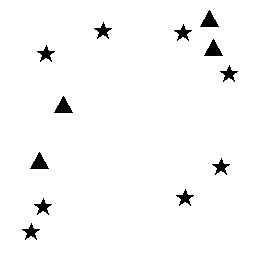
Squares: 0
Triangles: 4
Stars: 8
Total shapes: 12